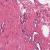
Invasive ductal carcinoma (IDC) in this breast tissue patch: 0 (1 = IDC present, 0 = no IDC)